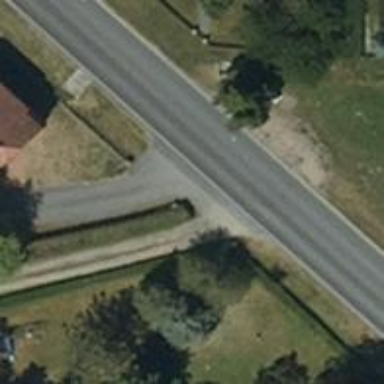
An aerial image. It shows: Primary highway with asphalt surface. There is cycle track on the left side.